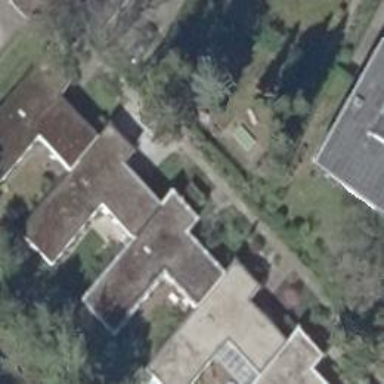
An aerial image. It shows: Terrace building.